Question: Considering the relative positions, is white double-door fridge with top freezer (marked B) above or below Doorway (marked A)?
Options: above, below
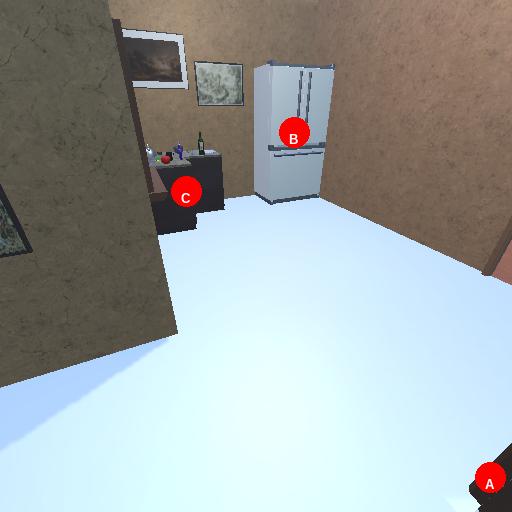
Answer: above